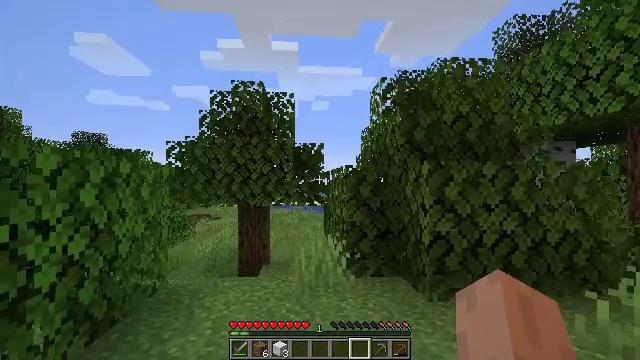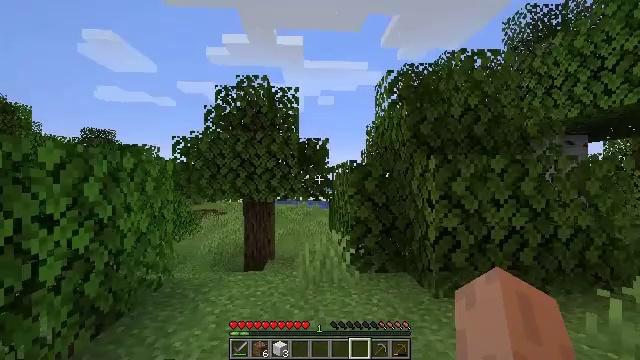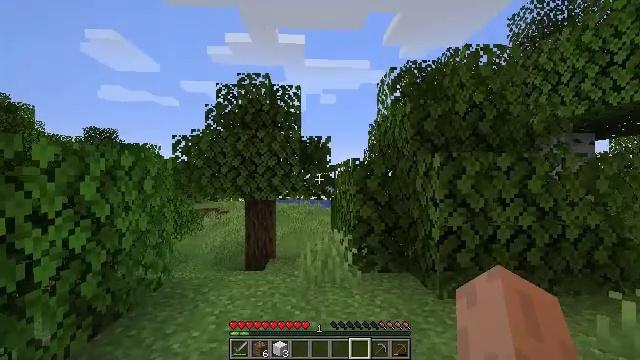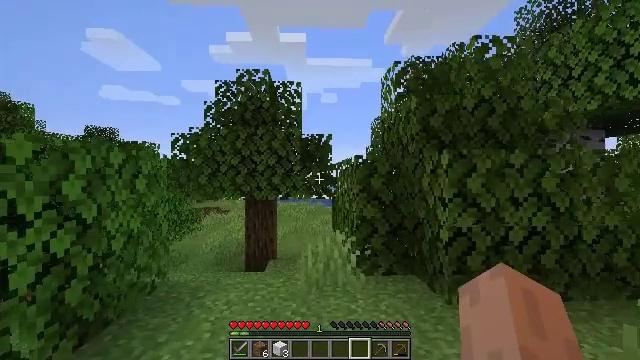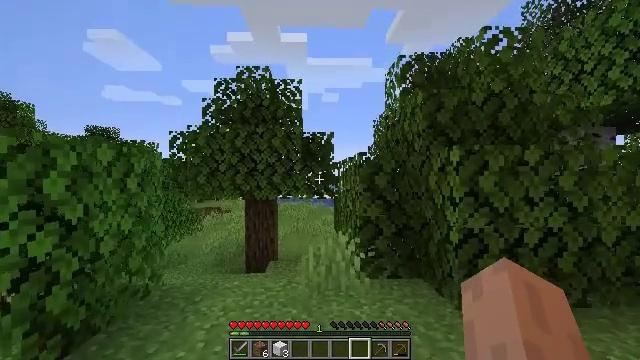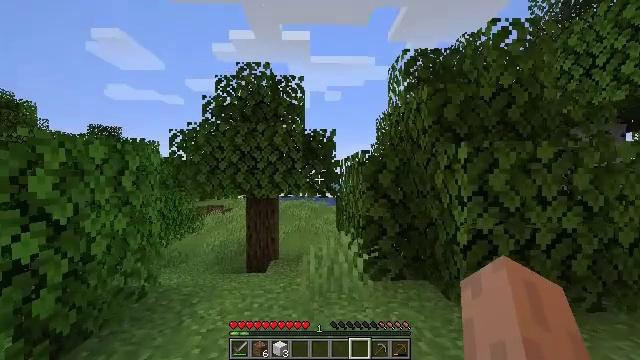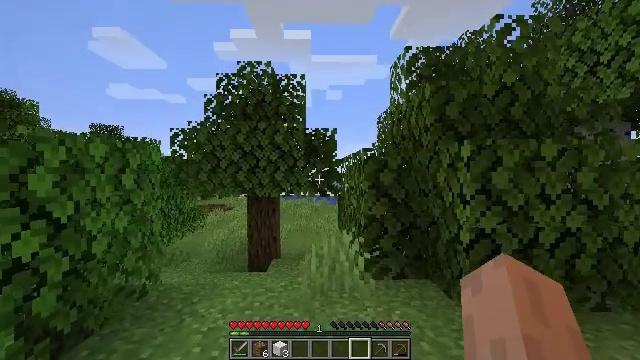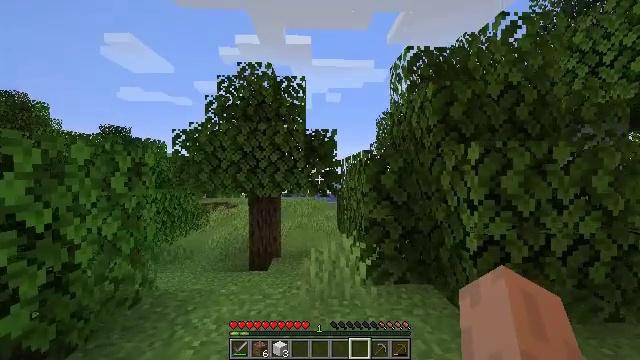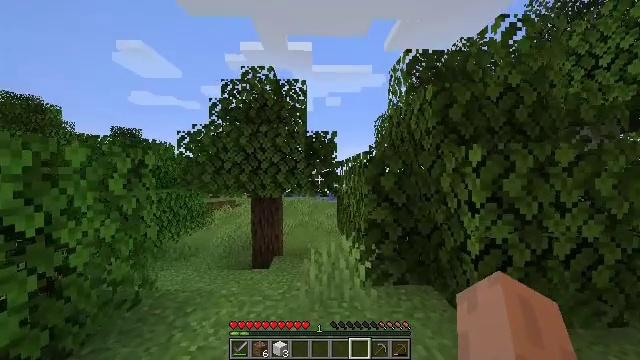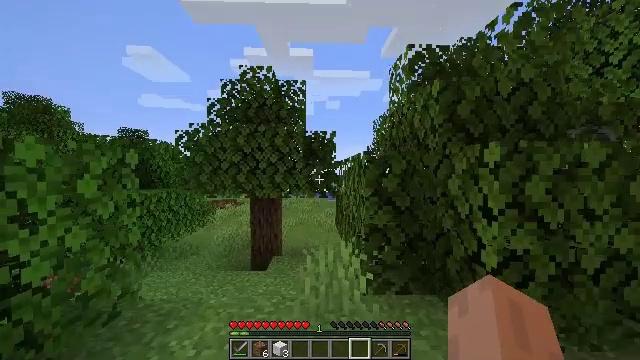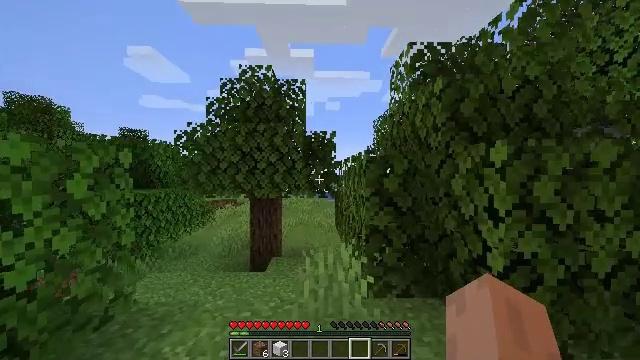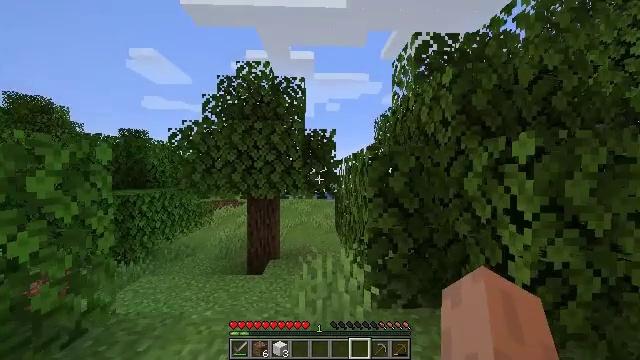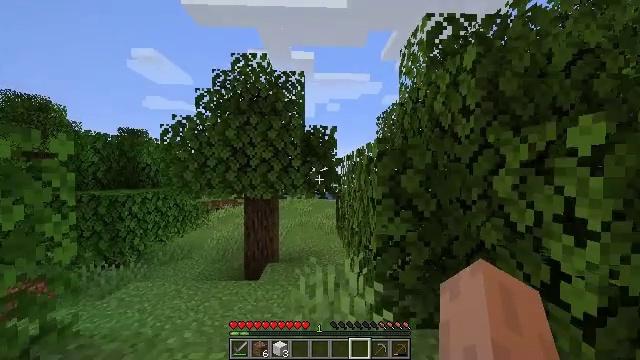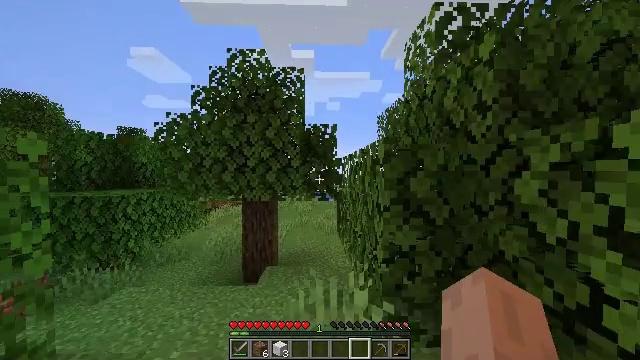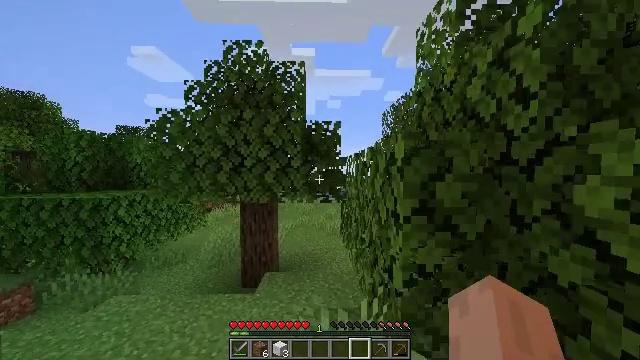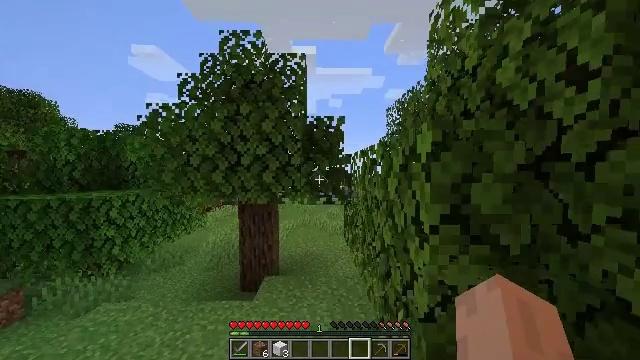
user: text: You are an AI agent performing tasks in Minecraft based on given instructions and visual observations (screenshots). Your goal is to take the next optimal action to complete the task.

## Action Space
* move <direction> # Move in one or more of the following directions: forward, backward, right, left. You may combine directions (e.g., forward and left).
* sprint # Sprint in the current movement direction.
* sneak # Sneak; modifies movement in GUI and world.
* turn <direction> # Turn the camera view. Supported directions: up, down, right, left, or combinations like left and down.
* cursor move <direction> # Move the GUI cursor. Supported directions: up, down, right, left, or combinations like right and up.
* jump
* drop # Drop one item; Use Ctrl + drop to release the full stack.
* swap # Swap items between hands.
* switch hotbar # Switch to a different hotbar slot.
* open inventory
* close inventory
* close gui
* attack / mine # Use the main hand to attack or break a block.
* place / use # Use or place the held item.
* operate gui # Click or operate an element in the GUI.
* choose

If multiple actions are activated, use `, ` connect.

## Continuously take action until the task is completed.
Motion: motion action
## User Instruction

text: Craft cooked mutton with raw mutton and coal in the furnace.
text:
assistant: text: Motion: turn left and down
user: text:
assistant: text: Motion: move forward
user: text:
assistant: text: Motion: move forward
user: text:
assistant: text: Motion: move forward
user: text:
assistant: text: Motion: no_op
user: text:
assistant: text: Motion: move forward
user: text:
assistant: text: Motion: move forward
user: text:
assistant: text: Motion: move forward
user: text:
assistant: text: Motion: move forward
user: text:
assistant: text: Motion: move forward
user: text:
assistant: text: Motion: move forward
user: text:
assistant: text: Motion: move forward
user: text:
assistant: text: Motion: move forward
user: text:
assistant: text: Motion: move forward
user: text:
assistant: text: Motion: move forward
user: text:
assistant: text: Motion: move forward
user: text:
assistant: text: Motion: move forward
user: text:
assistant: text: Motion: move forward
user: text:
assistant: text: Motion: move forward
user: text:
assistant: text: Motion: move forward
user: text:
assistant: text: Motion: move forward
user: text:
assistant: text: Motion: move forward
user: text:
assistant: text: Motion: move forward
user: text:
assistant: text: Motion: move forward
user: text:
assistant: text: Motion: move forward
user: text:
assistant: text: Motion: move forward
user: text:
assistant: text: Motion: move forward
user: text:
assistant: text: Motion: move forward
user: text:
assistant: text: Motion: move forward
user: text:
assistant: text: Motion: move forward